Question: I used several 'RelativeLayouts' within one 'LinearLayout'. And the 'RelativeLayout' used for buttons caused improper appearance as seen below:

This is my '.xml':
'''
<LinearLayout xmlns:android="http://schemas.android.com/apk/res/android"
android:id="@+id/ll1"
android:layout_width="match_parent"
android:layout_height="match_parent"
android:background="@drawable/wood"
android:orientation="vertical"
android:padding="25dp" >
<RelativeLayout
android:id="@+id/relative"
android:layout_width="fill_parent"
android:layout_height="wrap_content">
<Button
android:id="@+id/button1"
style="?android:attr/buttonStyleSmall"
android:layout_width="wrap_content"
android:layout_height="wrap_content"
android:layout_alignParentLeft="true"
android:layout_alignParentTop="true"
android:text="Button" />
<Button
android:id="@+id/button2"
style="?android:attr/buttonStyleSmall"
android:layout_width="wrap_content"
android:layout_height="wrap_content"
android:layout_alignParentTop="true"
android:layout_toRightOf="@+id/button1"
android:text="Button" />
<Button
android:id="@+id/button3"
style="?android:attr/buttonStyleSmall"
android:layout_width="wrap_content"
android:layout_height="wrap_content"
android:layout_alignParentTop="true"
android:layout_toRightOf="@+id/button2"
android:text="Button" />
<Button
android:id="@+id/button4"
style="?android:attr/buttonStyleSmall"
android:layout_width="wrap_content"
android:layout_height="wrap_content"
android:layout_alignParentRight="true"
android:layout_alignParentTop="true"
android:text="Button" />
</RelativeLayout>
<RelativeLayout
android:id="@+id/relative2"
android:layout_width="fill_parent"
android:layout_height="wrap_content">
<Button
android:id="@+id/btn5"
style="?android:attr/buttonStyleSmall"
android:layout_width="wrap_content"
android:layout_height="wrap_content"
android:layout_alignParentLeft="true"
android:layout_alignParentTop="true"
android:text="Button" />
<Button
android:id="@+id/btn8"
style="?android:attr/buttonStyleSmall"
android:layout_width="wrap_content"
android:layout_height="wrap_content"
android:layout_alignParentRight="true"
android:layout_alignParentTop="true"
android:text="Button" />
<Button
android:id="@+id/btn7"
style="?android:attr/buttonStyleSmall"
android:layout_width="wrap_content"
android:layout_height="wrap_content"
android:layout_alignParentTop="true"
android:layout_toLeftOf="@+id/btn8"
android:text="Button" />
<Button
android:id="@+id/btn6"
style="?android:attr/buttonStyleSmall"
android:layout_width="wrap_content"
android:layout_height="wrap_content"
android:layout_alignParentTop="true"
android:layout_toLeftOf="@+id/btn7"
android:text="Button" />
</RelativeLayout>
</LinearLayout>
'''
How can I align my buttons properly and nicely without using 'Grid View' since it requires additional library and 'API 14' and above? Thank you.
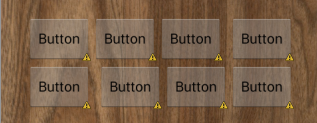
Answer: Instead of 'RelativeLayouts' use 'LinearLayouts' horizontally oriented:
'''
<LinearLayout xmlns:android="http://schemas.android.com/apk/res/android"
android:id="@+id/ll1"
android:layout_width="match_parent"
android:layout_height="match_parent"
android:background="@drawable/wood"
android:orientation="vertical"
android:padding="25dp" >
<LinearLayout
android:id="@+id/relative"
android:layout_width="fill_parent"
android:layout_height="wrap_content"
android:orientation="horizontal">
<Button
android:id="@+id/button1"
style="?android:attr/buttonStyleSmall"
android:layout_width="wrap_content"
android:layout_height="wrap_content"
android:text="Button" />
<Button
android:id="@+id/button2"
style="?android:attr/buttonStyleSmall"
android:layout_width="wrap_content"
android:layout_height="wrap_content"
android:text="Button" />
<Button
android:id="@+id/button3"
style="?android:attr/buttonStyleSmall"
android:layout_width="wrap_content"
android:layout_height="wrap_content"
android:text="Button" />
<Button
android:id="@+id/button4"
style="?android:attr/buttonStyleSmall"
android:layout_width="wrap_content"
android:layout_height="wrap_content"
android:text="Button" />
</LinearLayout>
<LinearLayout
android:id="@+id/relative2"
android:layout_width="fill_parent"
android:layout_height="wrap_content"
android:orientation="horizontal">
<Button
android:id="@+id/btn5"
style="?android:attr/buttonStyleSmall"
android:layout_width="wrap_content"
android:layout_height="wrap_content"
android:text="Button" />
<Button
android:id="@+id/btn8"
style="?android:attr/buttonStyleSmall"
android:layout_width="wrap_content"
android:layout_height="wrap_content"
android:text="Button" />
<Button
android:id="@+id/btn7"
style="?android:attr/buttonStyleSmall"
android:layout_width="wrap_content"
android:layout_height="wrap_content"
android:text="Button" />
<Button
android:id="@+id/btn6"
style="?android:attr/buttonStyleSmall"
android:layout_width="wrap_content"
android:layout_height="wrap_content"
android:text="Button" />
</LinearLayout>
</LinearLayout>
'''